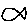
Label: fish